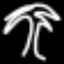
Label: palm tree